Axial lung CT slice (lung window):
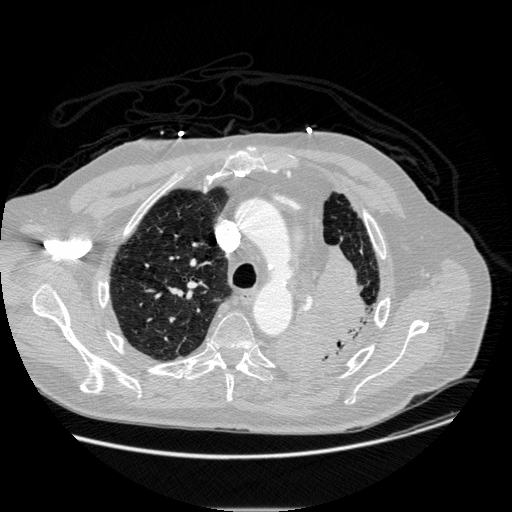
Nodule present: no